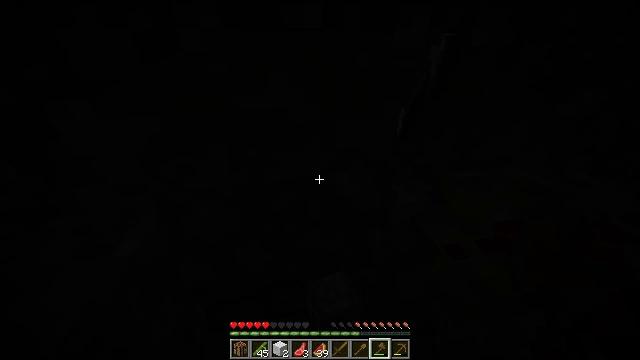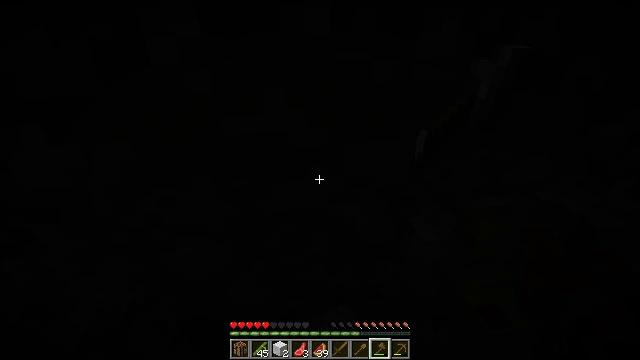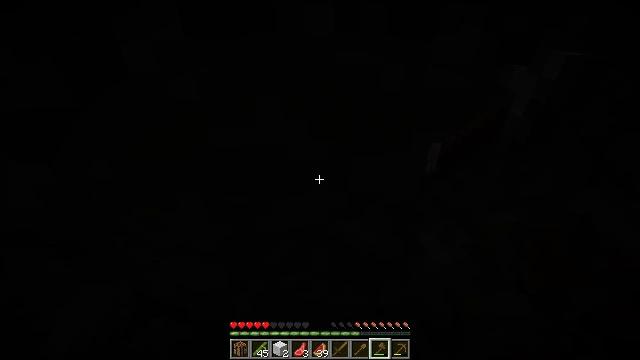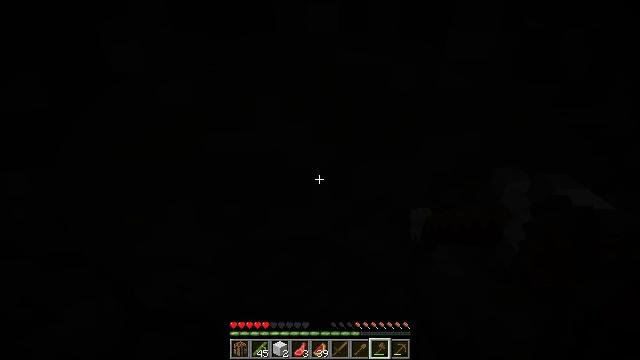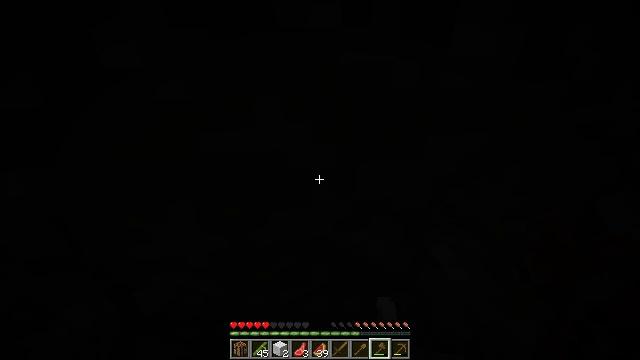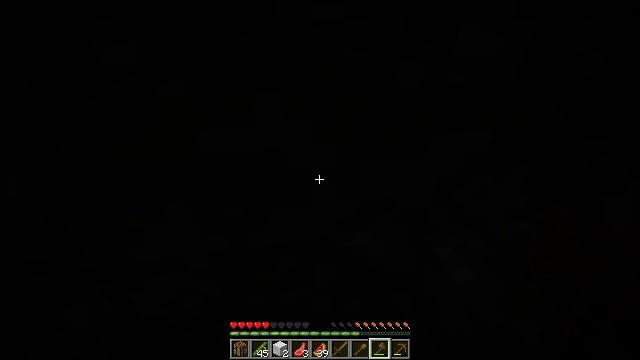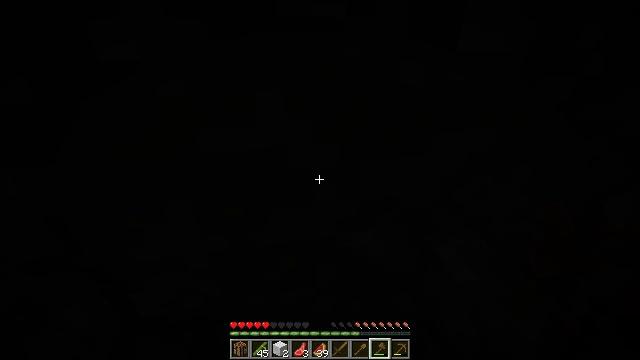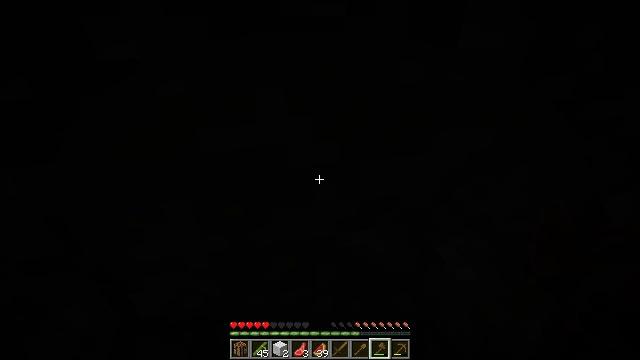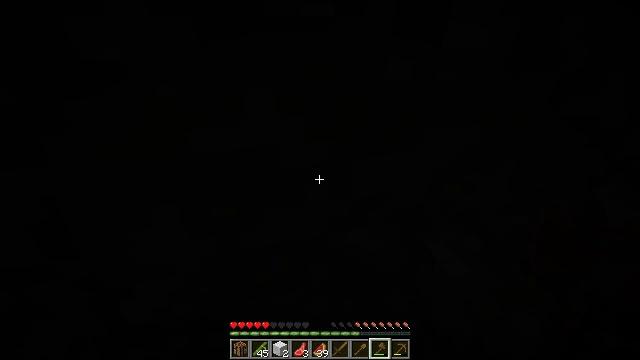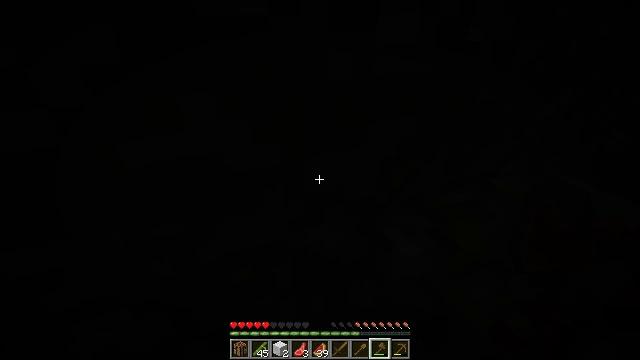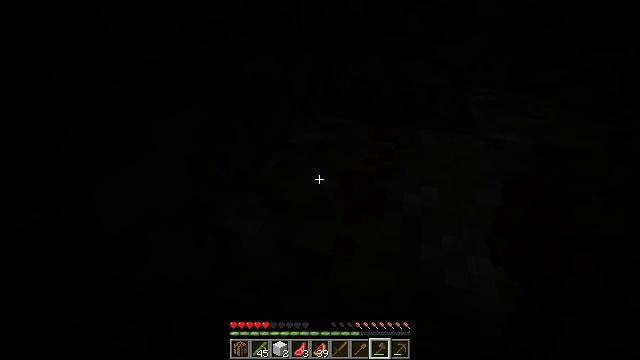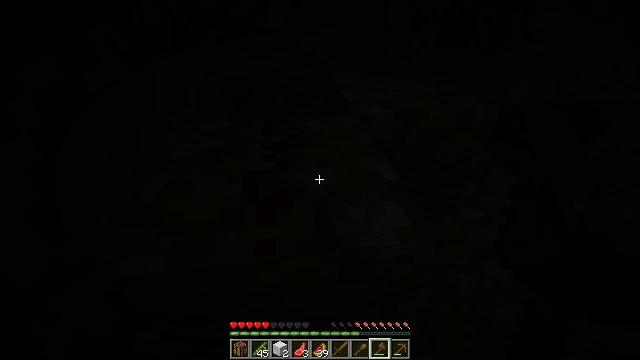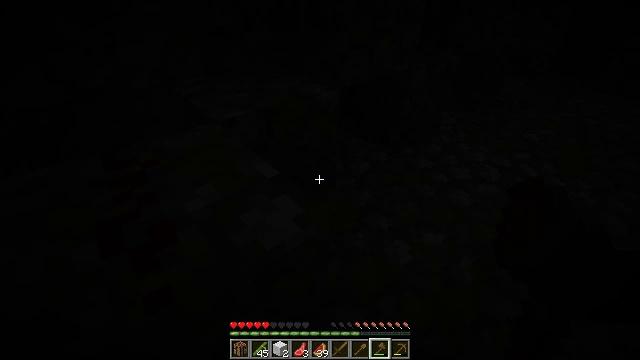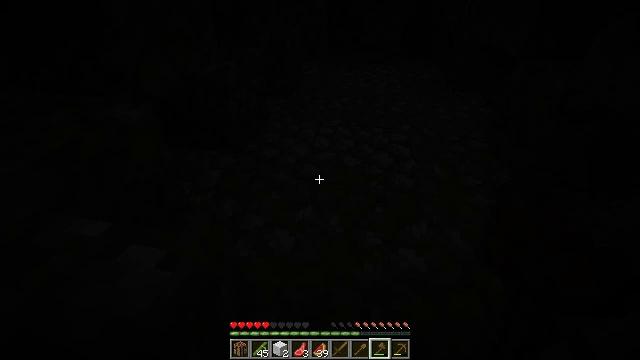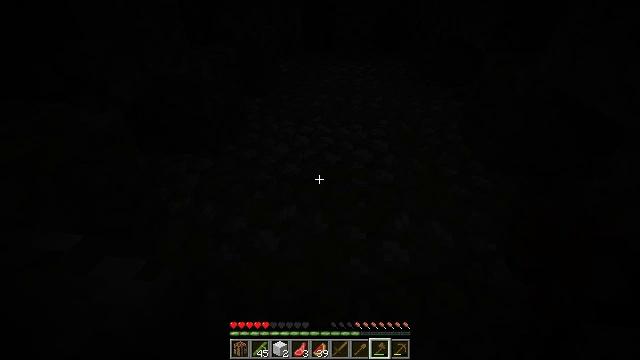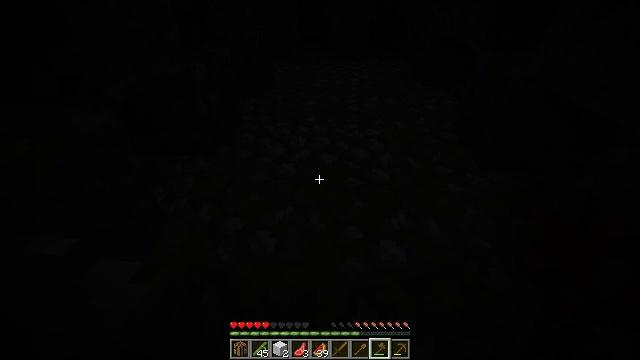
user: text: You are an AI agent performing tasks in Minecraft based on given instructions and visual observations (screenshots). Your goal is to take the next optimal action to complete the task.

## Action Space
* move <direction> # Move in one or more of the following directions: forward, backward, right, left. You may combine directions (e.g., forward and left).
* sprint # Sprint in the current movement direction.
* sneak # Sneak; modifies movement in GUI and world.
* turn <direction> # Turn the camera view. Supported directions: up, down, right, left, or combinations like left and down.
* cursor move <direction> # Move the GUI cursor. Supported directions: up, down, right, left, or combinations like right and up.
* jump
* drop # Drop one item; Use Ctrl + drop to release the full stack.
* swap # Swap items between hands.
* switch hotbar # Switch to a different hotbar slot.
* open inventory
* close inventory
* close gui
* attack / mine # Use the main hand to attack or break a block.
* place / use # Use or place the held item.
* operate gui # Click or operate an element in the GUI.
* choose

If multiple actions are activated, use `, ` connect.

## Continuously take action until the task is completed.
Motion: motion action
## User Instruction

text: Break the redstone wire to disrupt circuits.
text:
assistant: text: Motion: no_op
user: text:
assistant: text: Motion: no_op
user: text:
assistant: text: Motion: no_op
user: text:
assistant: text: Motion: no_op
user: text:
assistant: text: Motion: no_op
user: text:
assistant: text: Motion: no_op
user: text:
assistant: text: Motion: no_op
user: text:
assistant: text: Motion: turn right
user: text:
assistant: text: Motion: turn right
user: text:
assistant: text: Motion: turn right and down
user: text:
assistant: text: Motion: turn right
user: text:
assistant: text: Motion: turn right
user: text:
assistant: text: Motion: turn right
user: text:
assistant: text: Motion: turn right
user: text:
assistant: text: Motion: turn right
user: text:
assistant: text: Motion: no_op
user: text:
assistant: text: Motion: no_op
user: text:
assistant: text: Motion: no_op
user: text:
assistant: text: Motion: no_op
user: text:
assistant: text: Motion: no_op
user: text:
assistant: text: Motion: no_op
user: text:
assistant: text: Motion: turn right
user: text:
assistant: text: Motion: move forward, turn left and up
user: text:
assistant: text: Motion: move forward, turn left and up
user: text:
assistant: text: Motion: turn left
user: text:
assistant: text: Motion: turn left and up
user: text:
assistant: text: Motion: turn left
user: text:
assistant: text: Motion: turn left
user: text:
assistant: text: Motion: turn left
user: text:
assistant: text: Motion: turn left